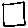
Label: square